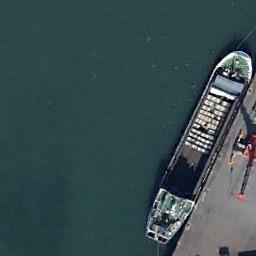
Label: ship